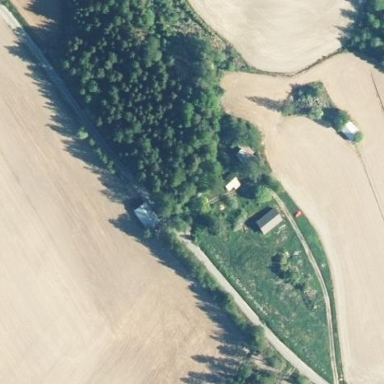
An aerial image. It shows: Farmyard area.